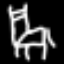
Label: chair